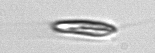
Label: Chrysochromulina